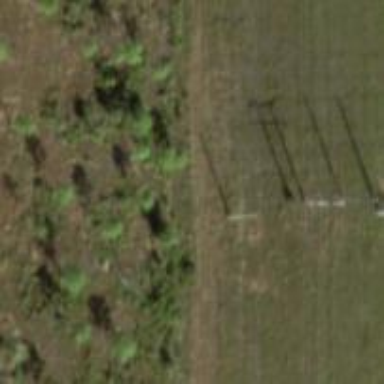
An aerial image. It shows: Power pole.